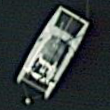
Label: Civil_yacht